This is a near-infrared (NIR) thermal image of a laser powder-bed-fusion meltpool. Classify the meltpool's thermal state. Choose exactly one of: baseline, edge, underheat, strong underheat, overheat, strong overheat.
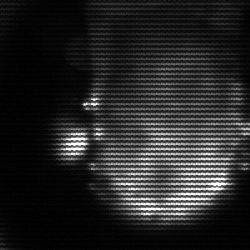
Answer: baseline